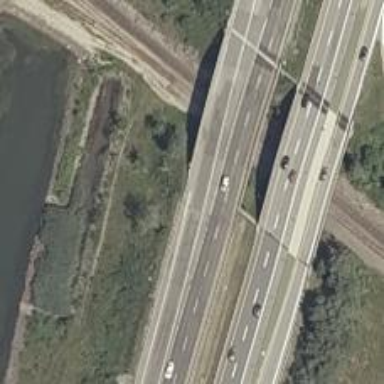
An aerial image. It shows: Asphalt bridge over motorway.